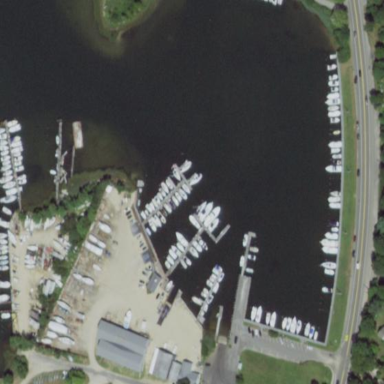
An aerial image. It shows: Marina area for leisure land.